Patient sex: M
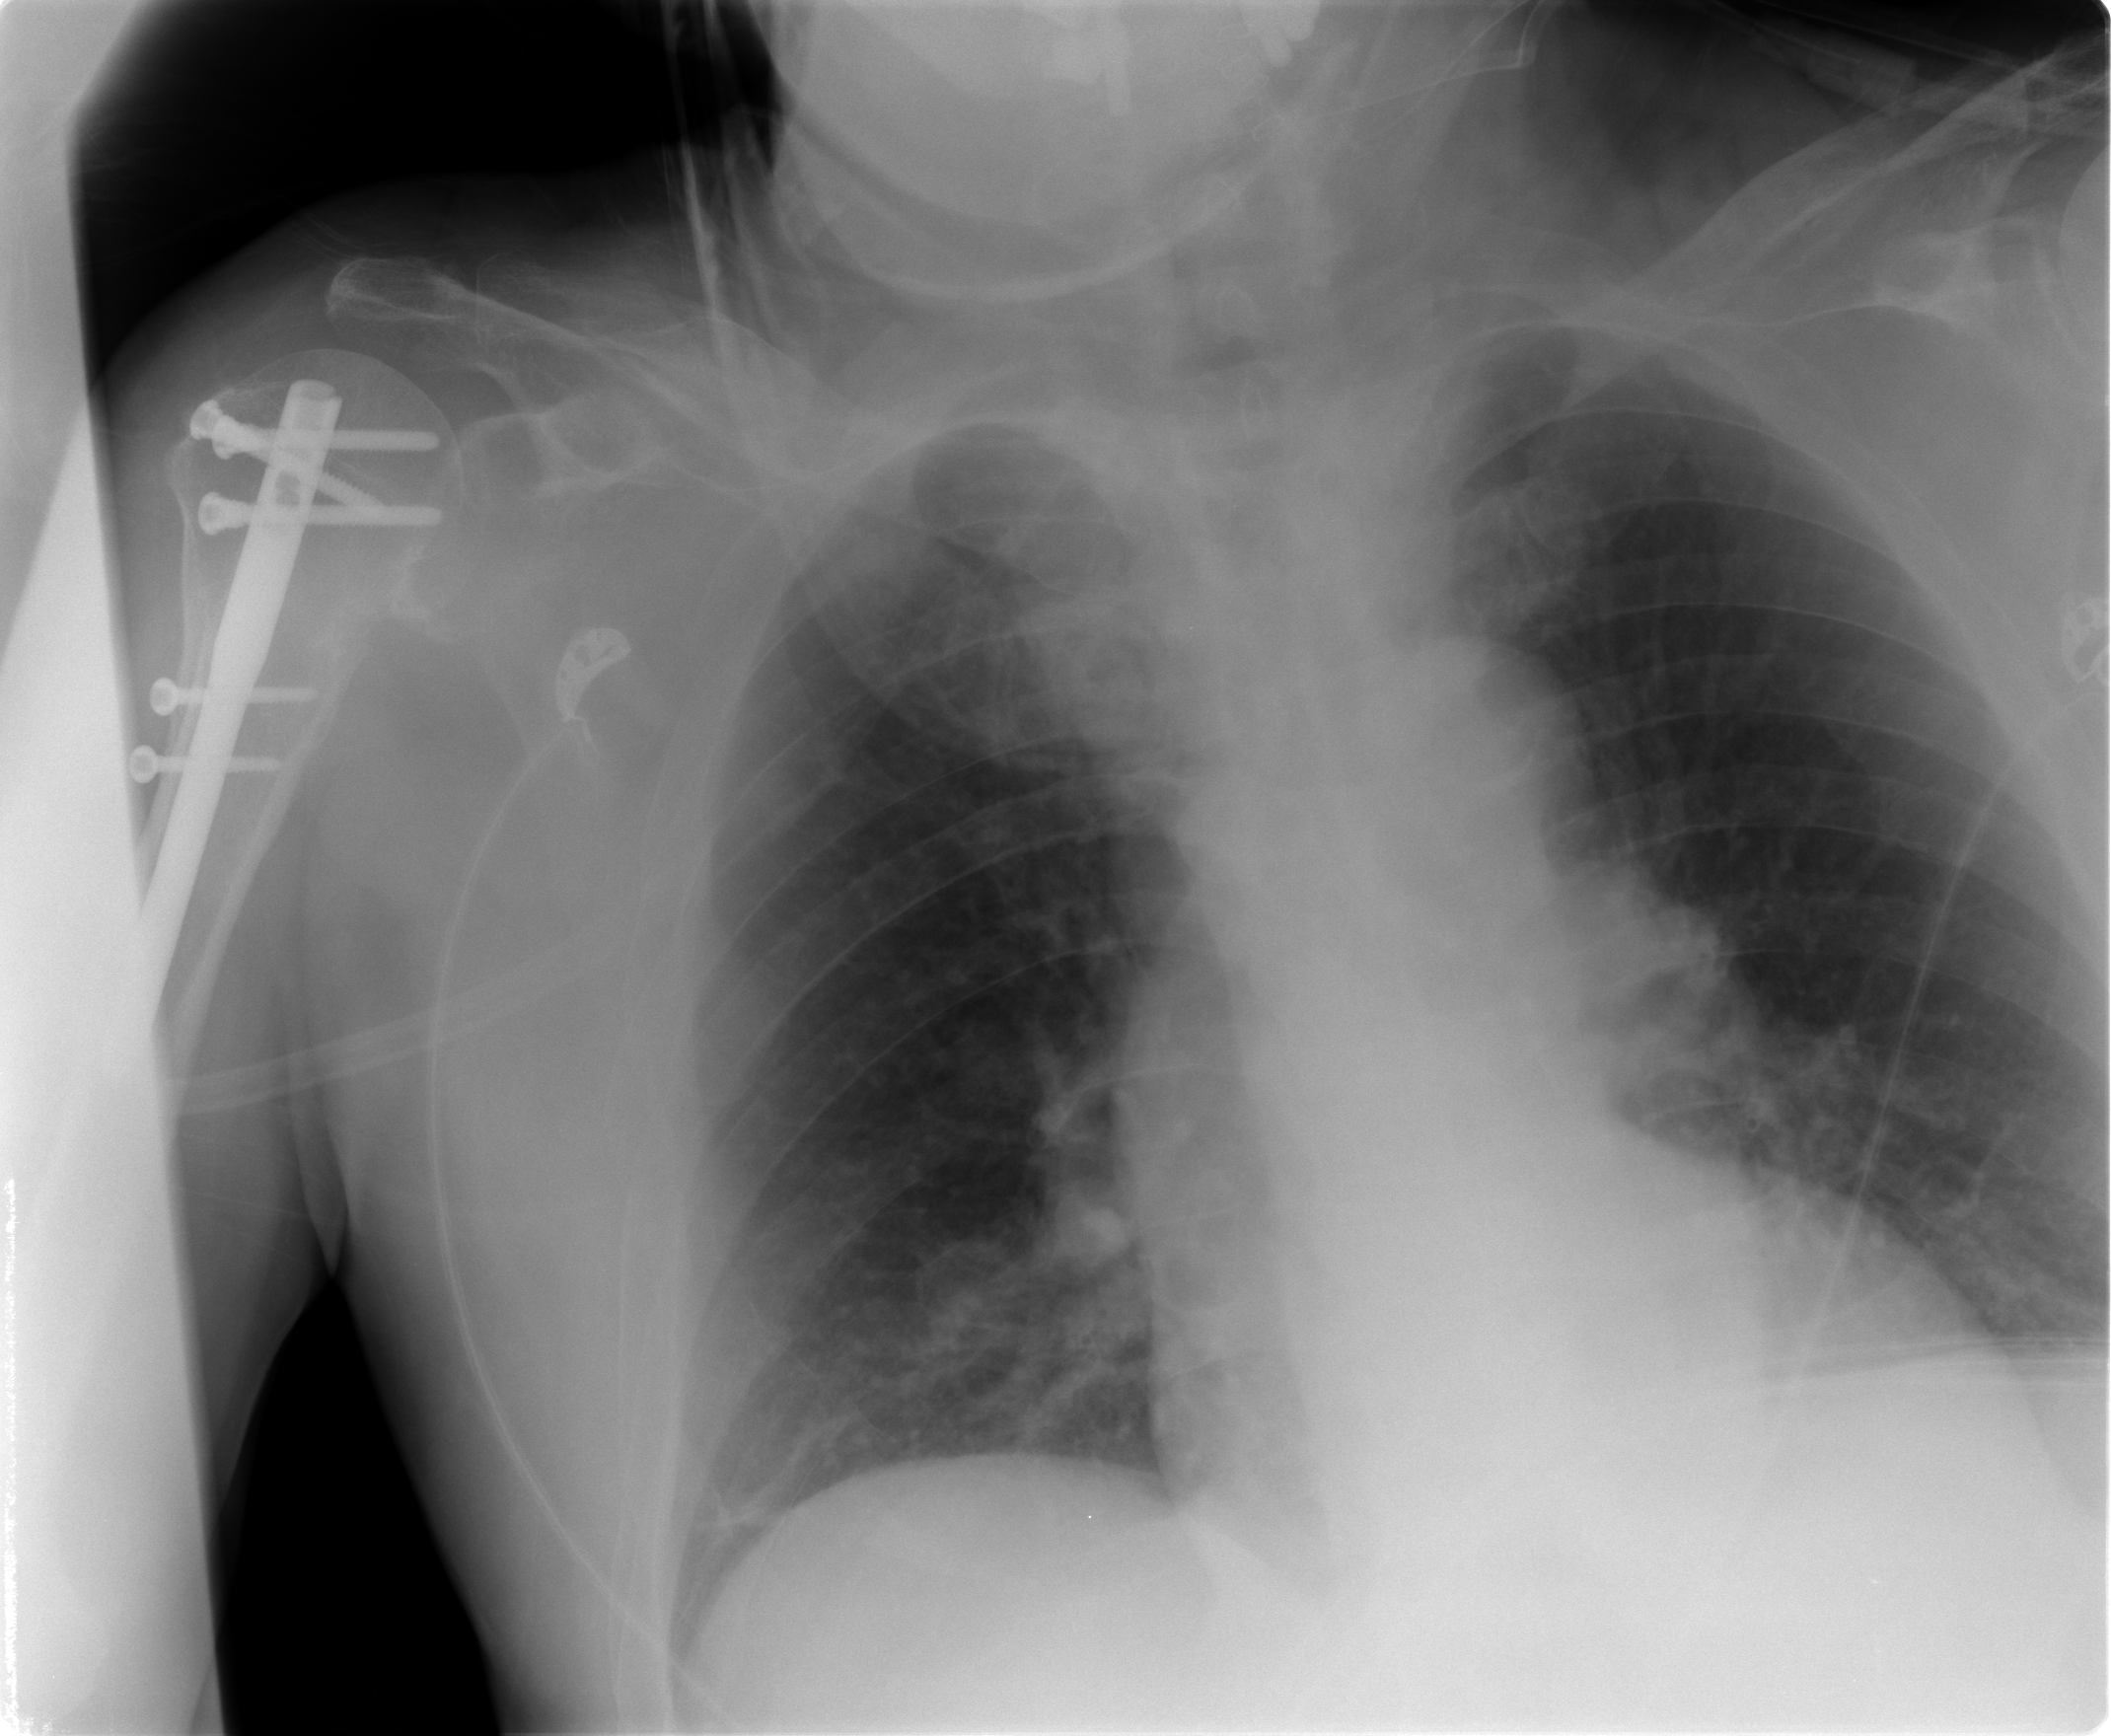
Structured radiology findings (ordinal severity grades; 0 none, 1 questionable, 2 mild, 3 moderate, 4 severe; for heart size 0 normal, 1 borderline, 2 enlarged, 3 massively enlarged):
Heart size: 0
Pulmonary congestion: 1
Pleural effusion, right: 0
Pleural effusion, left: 0
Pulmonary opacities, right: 0
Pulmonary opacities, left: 0
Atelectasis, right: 1
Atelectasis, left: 0